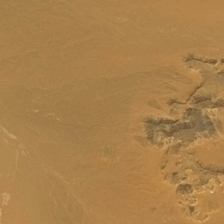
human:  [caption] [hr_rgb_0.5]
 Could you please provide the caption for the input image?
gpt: it is a piece of khaki desert .

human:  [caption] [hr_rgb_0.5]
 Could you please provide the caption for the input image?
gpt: a piece of desert is dusty ,barren and desolate .

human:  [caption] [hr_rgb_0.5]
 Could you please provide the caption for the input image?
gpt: a piece of sand in the desert is like fish scale .

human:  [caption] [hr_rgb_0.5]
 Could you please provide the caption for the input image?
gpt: it is a piece of khaki desert .

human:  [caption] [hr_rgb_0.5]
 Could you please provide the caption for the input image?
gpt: a piece of sand in the desert is like fish scale .